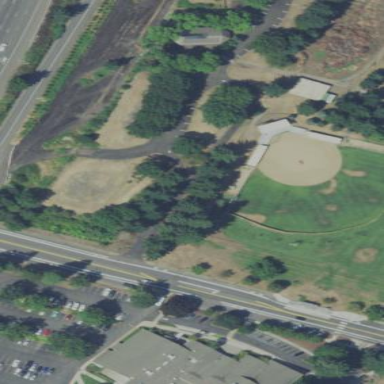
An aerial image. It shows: Softball pitch surrounded by fence.